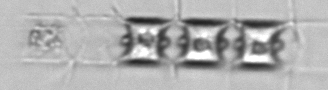
Label: Chaetoceros_didymus